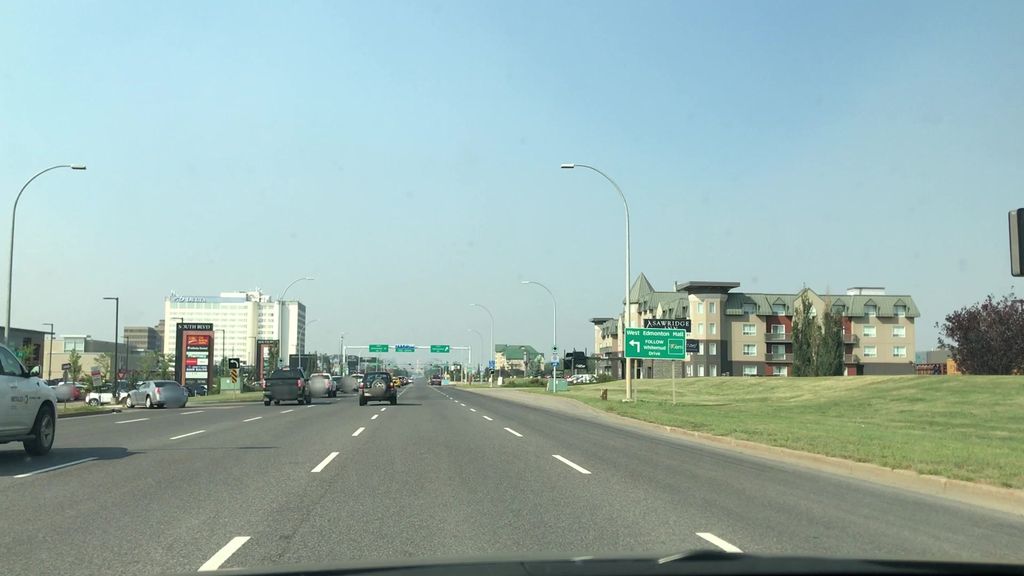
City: edmonton